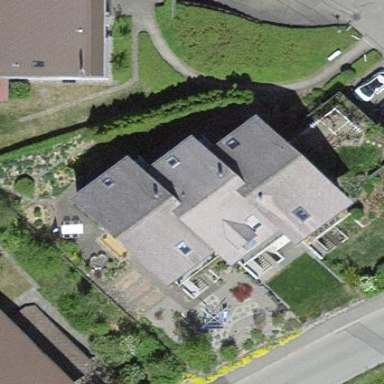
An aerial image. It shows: Residential building.